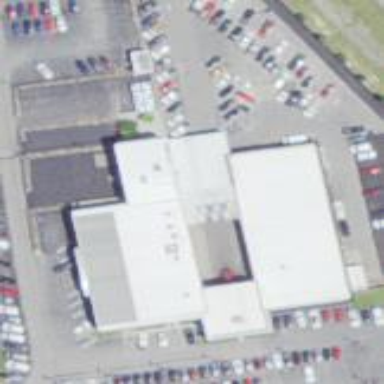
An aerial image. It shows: Car shop building.